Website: walmart
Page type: cart
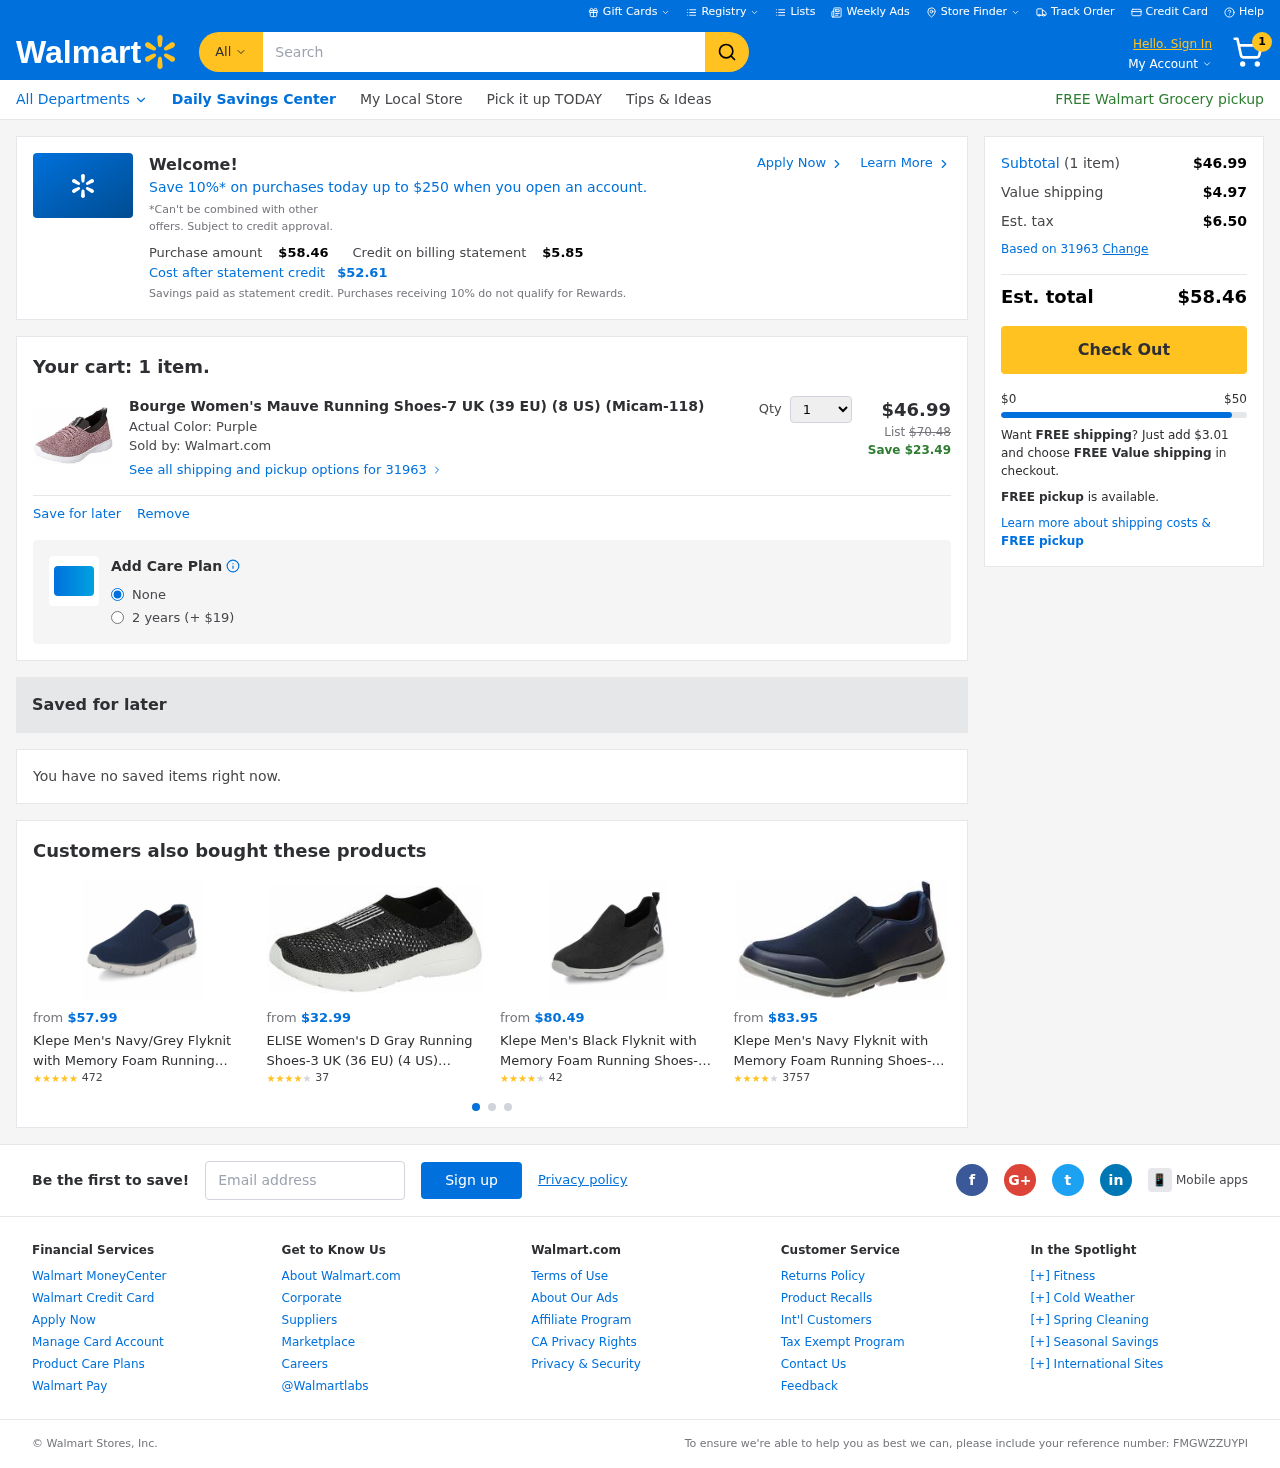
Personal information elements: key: PII_EMAIL
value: monicabailey@yahoo.com
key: PII_POSTCODE
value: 31963
Product elements: key: PRODUCT1_NAME
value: Bourge Women's Mauve Running Shoes-7 UK (39 EU) (8 US) (Micam-118)
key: PRODUCT1_PRICE
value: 46.99
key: PRODUCT1_QUANTITY
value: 1
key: PRODUCT2_NAME
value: Klepe Men's Navy/Grey Flyknit with Memory Foam Running Shoes-7 UK (41 EU) (8 US) (CE-1336/NVYGRY)
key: PRODUCT2_NUM_RATINGS
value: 472
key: PRODUCT2_PRICE
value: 57.99
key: PRODUCT2_RATING
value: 4.8
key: PRODUCT3_NAME
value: ELISE Women's D Gray Running Shoes-3 UK (36 EU) (4 US) (EVAR-SP20-1)
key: PRODUCT3_NUM_RATINGS
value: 37
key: PRODUCT3_PRICE
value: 32.99
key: PRODUCT3_RATING
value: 3.5
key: PRODUCT4_NAME
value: Klepe Men's Black Flyknit with Memory Foam Running Shoes-7 UK (41 EU) (8 US) (A00/BLK)
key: PRODUCT4_NUM_RATINGS
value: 42
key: PRODUCT4_PRICE
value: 80.49
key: PRODUCT4_RATING
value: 3.7
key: PRODUCT5_NAME
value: Klepe Men's Navy Flyknit with Memory Foam Running Shoes-11 UK (45 EU) (12 US) (AD3989B/NVY)
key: PRODUCT5_NUM_RATINGS
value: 3757
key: PRODUCT5_PRICE
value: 83.95
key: PRODUCT5_RATING
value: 4.1
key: PRODUCT1_ORIGINAL_PRICE
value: $70.48
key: PRODUCT1_SAVINGS
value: Save $23.49
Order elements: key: ORDER_NUM_ITEMS
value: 1
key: ORDER_TOTAL
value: $58.46
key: PROMO_TOTAL_AFTER_CREDIT
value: $52.61
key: ORDER_SUBTOTAL
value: $46.99
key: ORDER_SHIPPING_COST
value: $4.97
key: ORDER_TAX
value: $6.50
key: FREE_SHIPPING_REMAINING
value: $3.01
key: ORDER_REFERENCE_NUMBER
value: FMGWZZUYPI
Search elements: key: HEADER_SEARCH
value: Search
Other elements: key: PROMO_CREDIT
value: $5.85